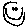
Label: smiley face